Question: I am having below mentioned issue when I am running Asp.Net MVC 2 project on windows Azure emulator (dev environment)

My web.config files is as below :
'''
<httpRuntime maxUrlLength="4096" relaxedUrlToFileSystemMapping="true" maxQueryStringLength = "4096" requestValidationMode="4.0" />
'''
My URL with query string is as below :
> <URL>
above having '1490 characters'
My controller Action method's redirect is as below :
'''
return RedirectToRoute("booking", new { action = "index", providerKey = providerKey, ownerKey = ownerKey, arguments = arguments, step = step });
'''
'arguments' having above query string details
How to get rid of this error page ?
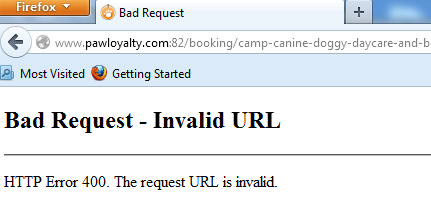
Answer: keep your URL length under 2000 characters or use 'POST' method rather than 'GET'